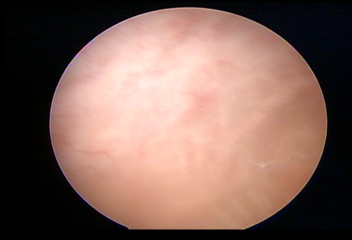
Modality: WLC
Class: Normal mucosa
Bladder cancer association: No